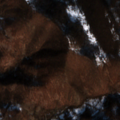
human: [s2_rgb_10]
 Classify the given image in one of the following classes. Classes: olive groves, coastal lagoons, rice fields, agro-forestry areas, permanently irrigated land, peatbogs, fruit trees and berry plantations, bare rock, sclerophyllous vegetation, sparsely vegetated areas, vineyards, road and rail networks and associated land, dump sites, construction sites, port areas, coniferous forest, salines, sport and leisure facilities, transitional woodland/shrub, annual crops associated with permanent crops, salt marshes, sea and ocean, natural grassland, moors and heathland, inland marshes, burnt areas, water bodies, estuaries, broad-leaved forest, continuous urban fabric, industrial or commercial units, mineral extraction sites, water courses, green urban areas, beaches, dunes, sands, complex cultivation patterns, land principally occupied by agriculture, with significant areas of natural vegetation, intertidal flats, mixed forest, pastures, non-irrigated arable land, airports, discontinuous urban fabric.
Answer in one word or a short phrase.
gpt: complex cultivation patterns, broad-leaved forest, transitional woodland/shrub